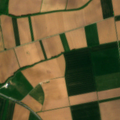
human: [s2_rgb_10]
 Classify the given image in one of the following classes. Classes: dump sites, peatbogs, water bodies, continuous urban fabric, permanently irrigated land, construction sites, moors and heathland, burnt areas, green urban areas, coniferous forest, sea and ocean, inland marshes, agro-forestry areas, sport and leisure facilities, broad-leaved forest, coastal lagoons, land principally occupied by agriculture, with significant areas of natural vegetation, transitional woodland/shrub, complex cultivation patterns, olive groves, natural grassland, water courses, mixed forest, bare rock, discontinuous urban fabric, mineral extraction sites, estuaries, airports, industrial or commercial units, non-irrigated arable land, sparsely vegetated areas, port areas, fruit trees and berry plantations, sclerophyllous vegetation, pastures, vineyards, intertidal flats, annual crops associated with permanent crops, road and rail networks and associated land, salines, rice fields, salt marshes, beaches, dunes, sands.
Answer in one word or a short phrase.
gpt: non-irrigated arable land, vineyards